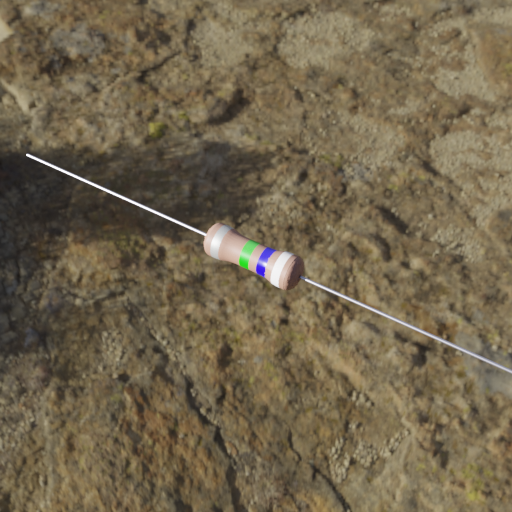
Resistor colour bands (in order): silver, green, blue, white